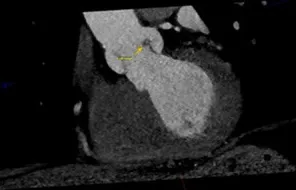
(B) An XX view of the aortic valve with indicating the mass on the left cusp of the aortic valve (Yellow arrow).
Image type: radiology (ct)